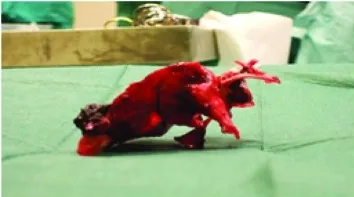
Two main pieces of ossified abdominal cavity soft tissue. One U-shaped measuring 145 x 30 mm and the other spiral shaped shown above side profile.
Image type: medical_photograph (other_medical_photograph)